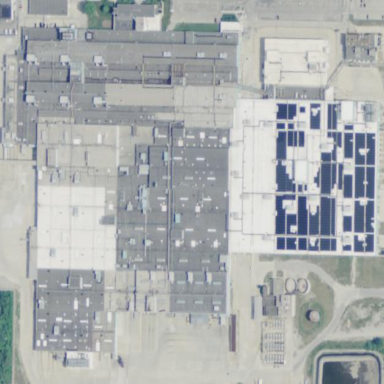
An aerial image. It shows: Industrial building.